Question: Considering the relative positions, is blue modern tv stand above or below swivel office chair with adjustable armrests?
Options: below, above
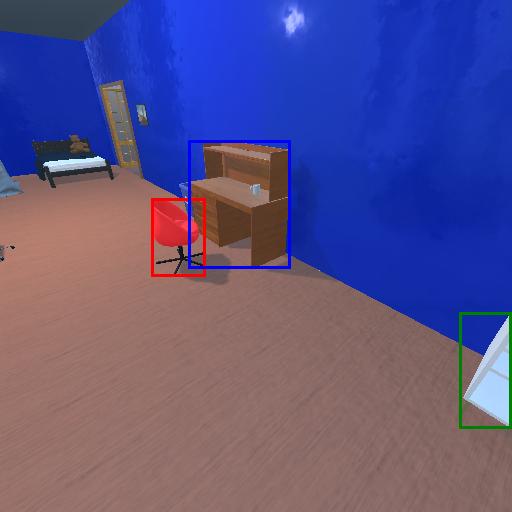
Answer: below